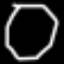
Label: octagon